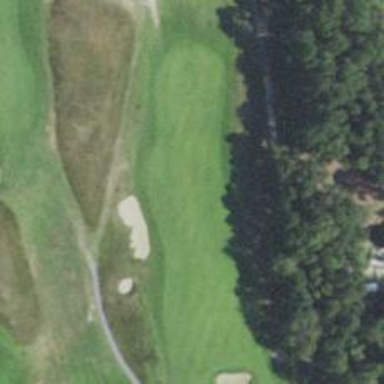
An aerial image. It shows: Golf hole.